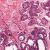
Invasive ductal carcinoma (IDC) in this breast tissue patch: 0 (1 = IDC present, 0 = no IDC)